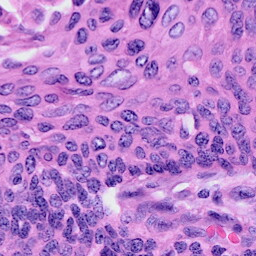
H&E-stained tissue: Cervix